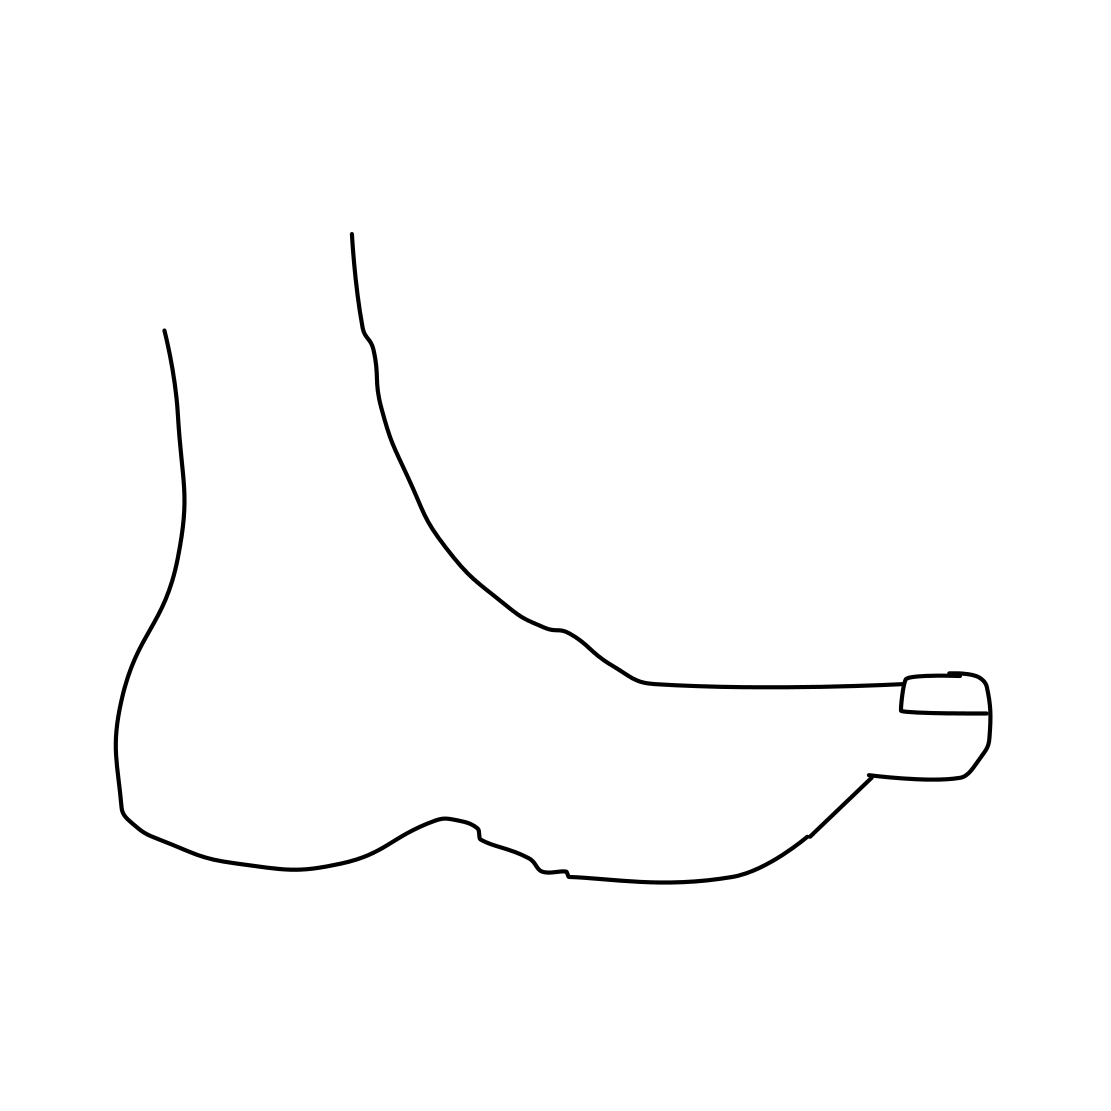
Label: foot